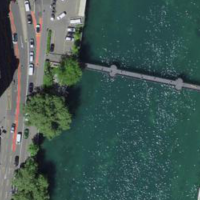
EUNIS habitat code: 54
Species observed at this site:
Chroicocephalus ridibundus
Tachymarptis melba
Podiceps cristatus
Cygnus olor
Anas platyrhynchos
Mergus merganser
Milvus migrans
Milvus milvus
Columba livia
Passer domesticus